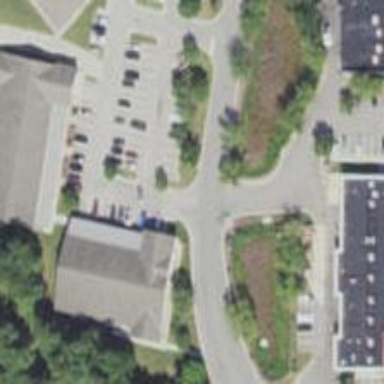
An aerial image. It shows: Veterinary facility.